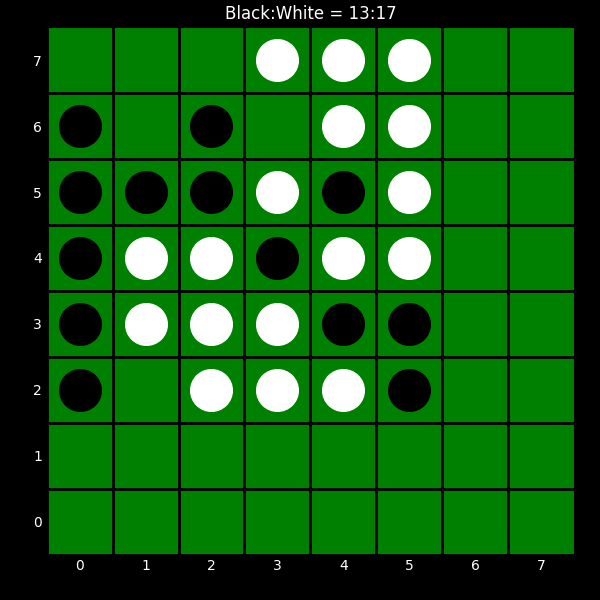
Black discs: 13
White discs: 17